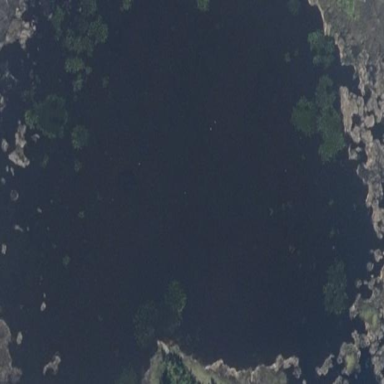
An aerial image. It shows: Serene lake surrounded by nature.